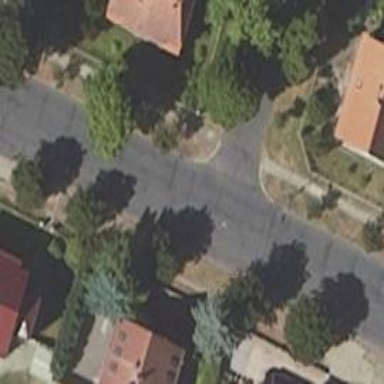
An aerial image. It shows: Smooth asphalt road in residential area.